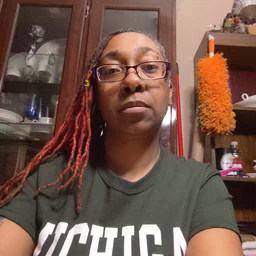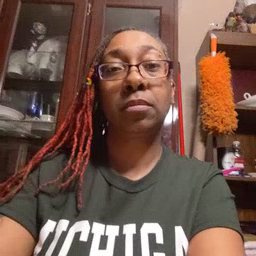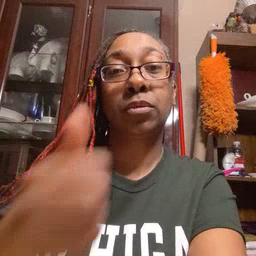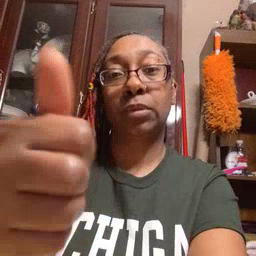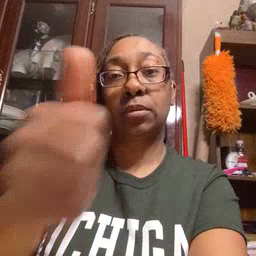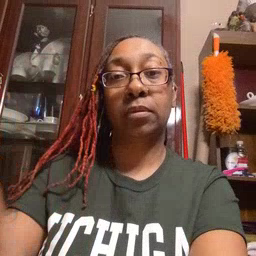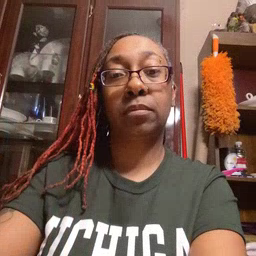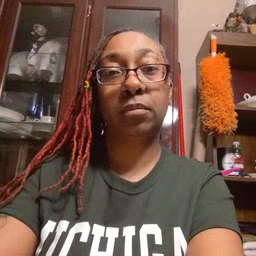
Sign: yourself